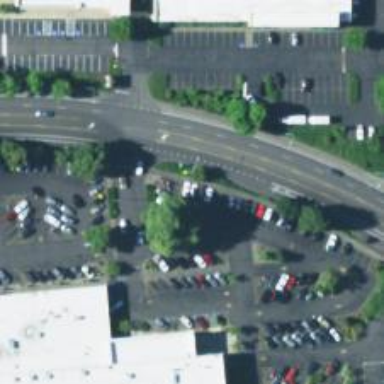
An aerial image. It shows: Parking space is available.